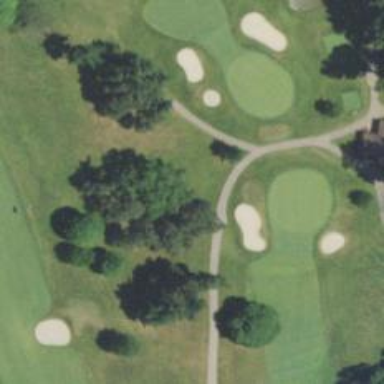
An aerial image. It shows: Asphalt path used as golf cart path.